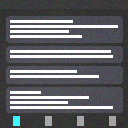
Screen state: on